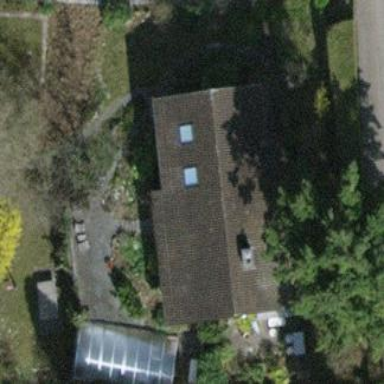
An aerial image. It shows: Detached building.